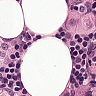
Metastatic tissue present: yes